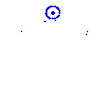
Particle: kaon